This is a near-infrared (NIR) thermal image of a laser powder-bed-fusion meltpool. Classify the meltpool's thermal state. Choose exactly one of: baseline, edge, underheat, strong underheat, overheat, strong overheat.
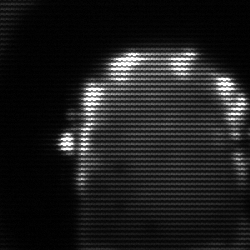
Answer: baseline